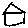
Label: house